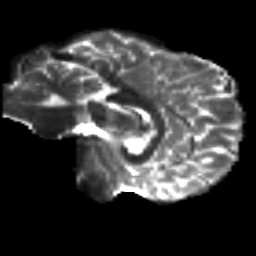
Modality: T2w
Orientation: sagittal
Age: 19
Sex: male
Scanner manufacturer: siemens
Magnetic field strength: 3 T
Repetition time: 8.8 s
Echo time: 0.085 s